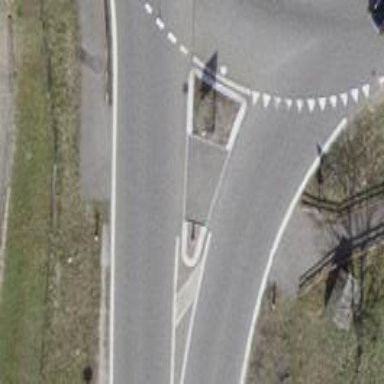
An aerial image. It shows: Unmarked crossing with pedestrian island.